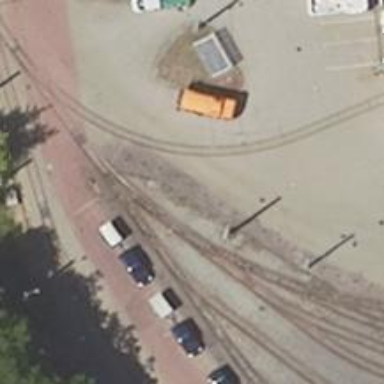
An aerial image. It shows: Tram railway service yard with electrified contact line.